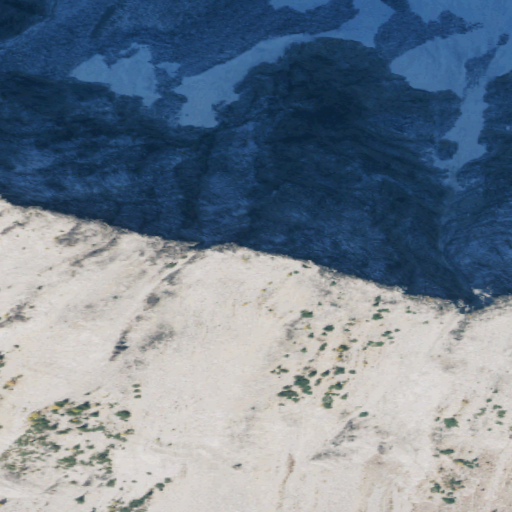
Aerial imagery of mountain in Washington named McAlester Mountain containing only barren land